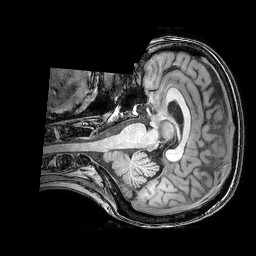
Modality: T1w
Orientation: axial
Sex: female
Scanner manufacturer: philips
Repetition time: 0.008118 s
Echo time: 0.00371 s